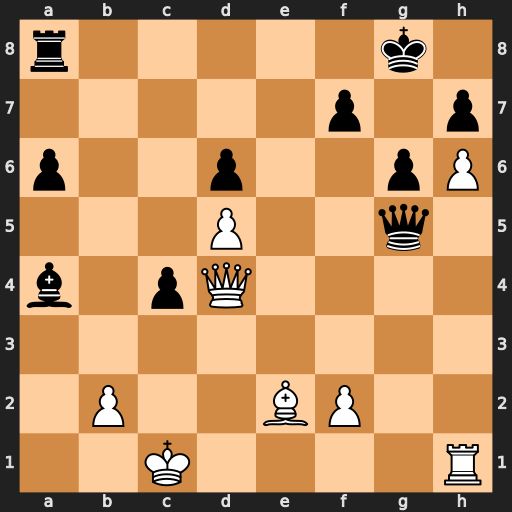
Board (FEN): r5k1/5p1p/p2p2pP/3P2q1/b1pQ4/8/1P2BP2/2K4R
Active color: w
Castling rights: -
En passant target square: -
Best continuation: f4 Qxh6 Rxh6